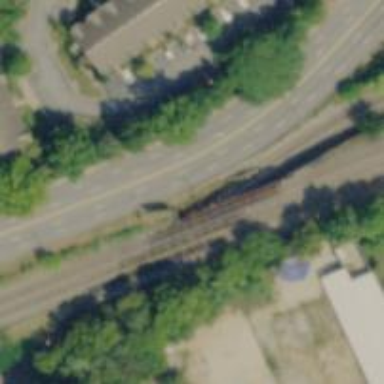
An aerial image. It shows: Bridge over railway line.